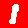
Digit: 1